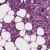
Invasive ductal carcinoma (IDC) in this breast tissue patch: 1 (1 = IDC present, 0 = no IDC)